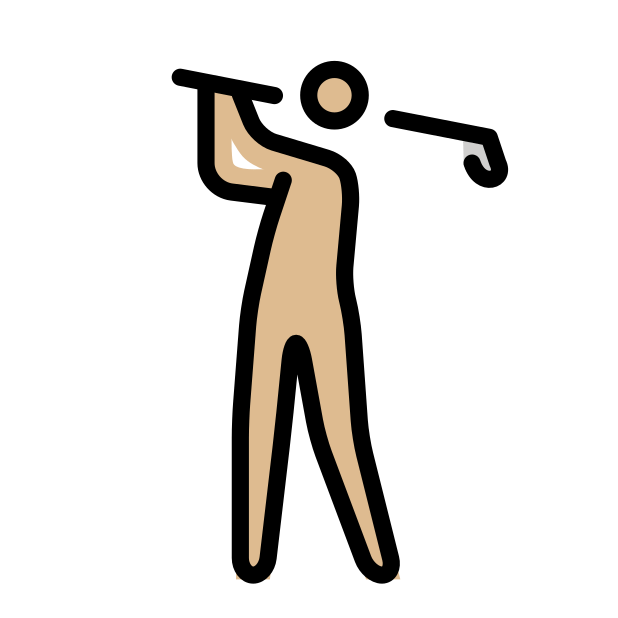
person golfing: medium-light skin tone